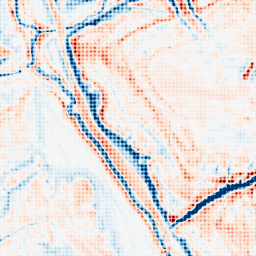
Category: edge_preserving
Decomposition family: bilateral
Decomposition parameters: d: 21
sigma_color: 50
sigma_space: 50
Upsampling method: sinc_blackman
Upsampling parameters: scale: 8
kernel_size: 8
Upsampling scale: 8